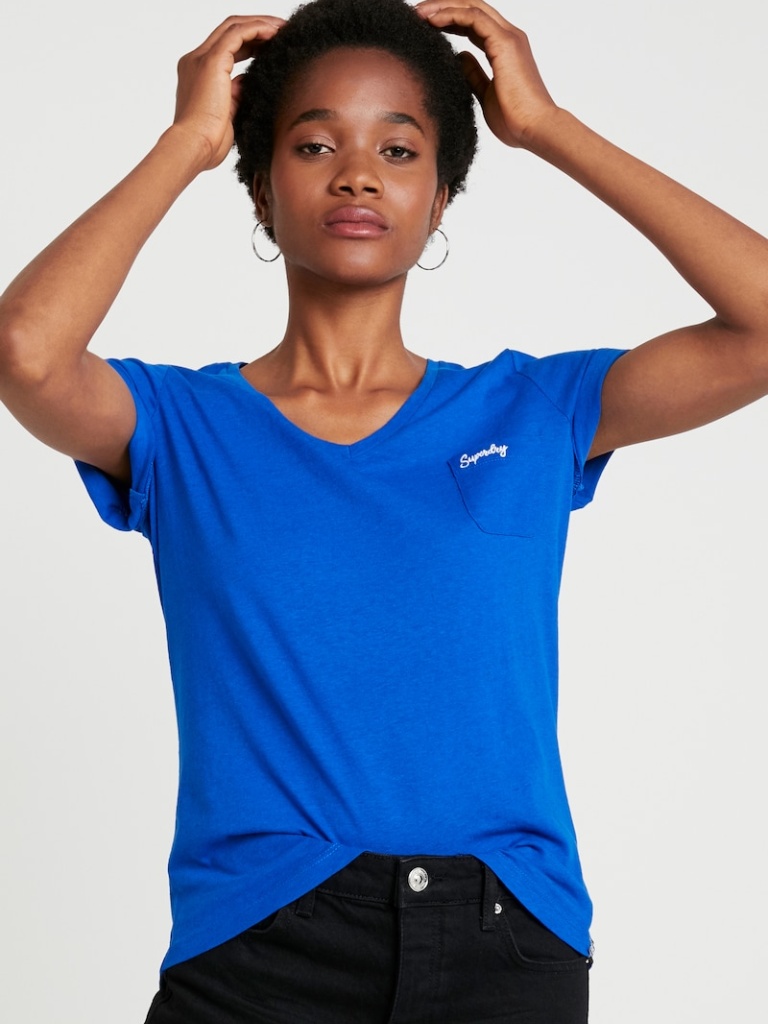
cotton relaxed short sleeve waist length French Tucked v-neck t-shirt